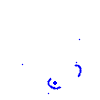
Particle: proton